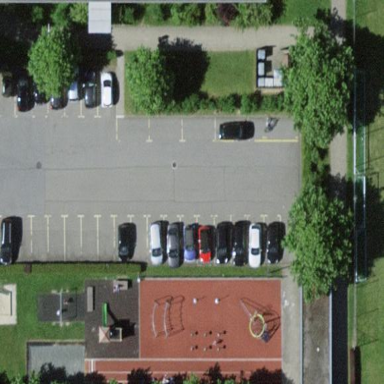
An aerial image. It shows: Parking area with surface.